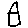
Label: house